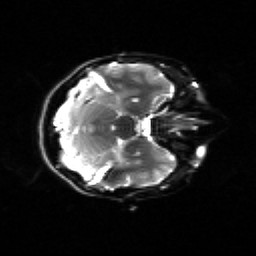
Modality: sbref
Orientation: axial
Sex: female
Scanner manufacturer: siemens
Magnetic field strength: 3 T
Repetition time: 5 s
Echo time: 0.071 s